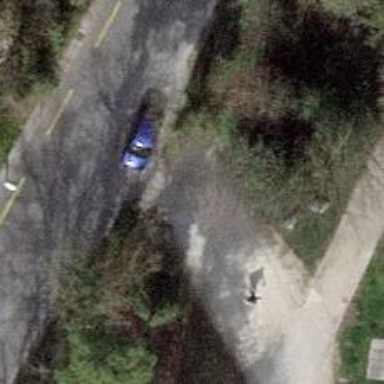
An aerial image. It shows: Bollard.